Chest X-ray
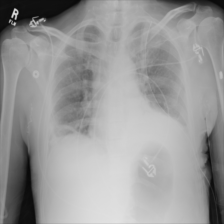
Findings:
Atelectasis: positive
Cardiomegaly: negative
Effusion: positive
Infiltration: positive
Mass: negative
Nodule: negative
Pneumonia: negative
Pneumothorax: negative
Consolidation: negative
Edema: negative
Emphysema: negative
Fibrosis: negative
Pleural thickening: negative
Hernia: negative